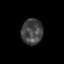
Tissue: prostate
Cell type: Fibroblasts
Senescence score: 0.711
Nuclear area (px): 534
Mean DAPI intensity: 68.109